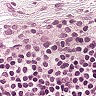
Metastatic tissue present: no